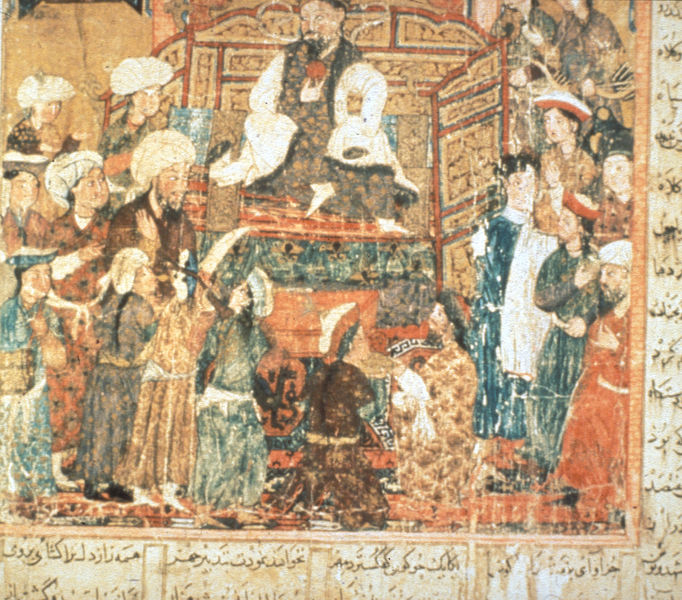
Titel: Shahnama
Institution: unbekannt
Schlagwörter: blau, gemälde, hand, mann, weiß, frauen, gelb, grün, menschen, ocker, braun, bunt, fenster, frau, grau, holz, hut, hüte, kleid, kleider, männer, orange, schwarz, szene, zeichnung, gürtel, rot, tier, tiere, ansammlung, gesellschaft, gespräch, muster, ornament, versammlung, alt, bart, bärte, gesichter, mütze, mützen, profile, wand, augen, kleidung, rahmen, bild, hände, auge, gewand, gold, interieur, mantel, sitzend, gewänder, personen, bauern, herrschaft, farbig, japan, schrift, papier, sitz, vergilbt, rand, figuren, gefolge, kaiser, könig, thron, detail, inschrift, wandmalerei, paravent, schriftzeichen, foto, fotografie, oben, photographie, buch, moschee, orient, orientalisch, religion, druck, sichel, seite, illustration, text, herrscher, beten, menschenmenge, buchseite, photo, chinesisch, fragment, china, gestus, arabisch, türkisch, knieend, gedicht, religiös, empfang, mönch, audienz, predigt, fresko, schreiber, bitte, fotographie, indien, turban, miniatur, gruß, schrein, islam, persien, hofstaat, handschrift, turbane, lesung, sultan, arabeske, piedestal, geschenke, buchmalerei, thronen, sänfte, islamisch, iran, persisch, fernost, vers, indisch, koran, kalif, lama, teppeich, anhören, höflinge, khan, mittelasien, turan, buddha, untertanen, uch, fotograph, brat, stus, turban männer, arbanien, früsten